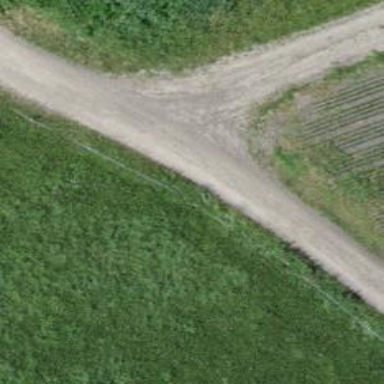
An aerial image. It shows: Track road with grade3 tracktype.